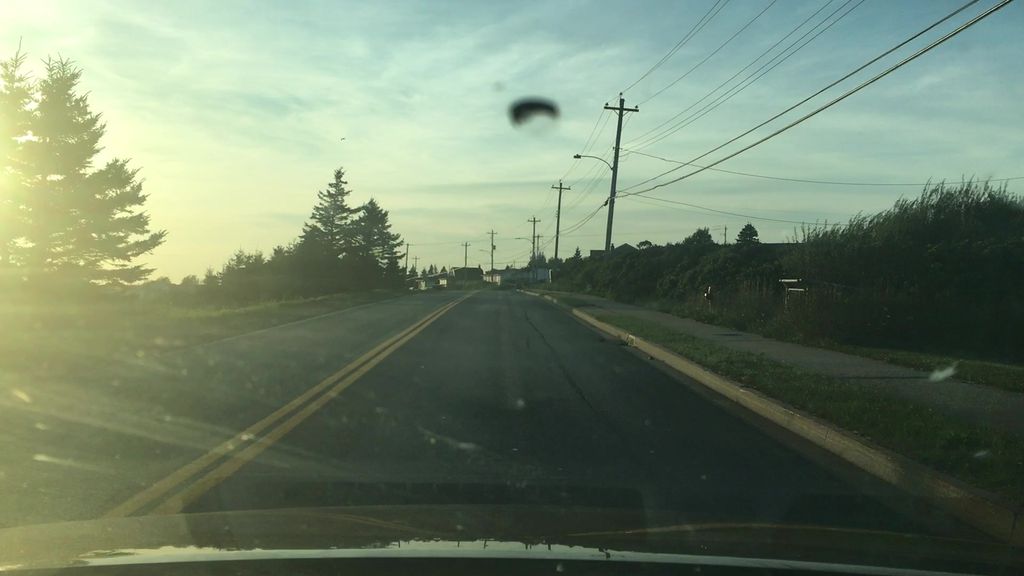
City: halifax